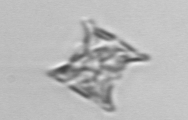
Label: Eucampia